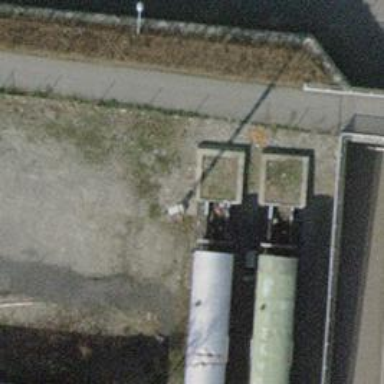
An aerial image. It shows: Railway buffer stop.